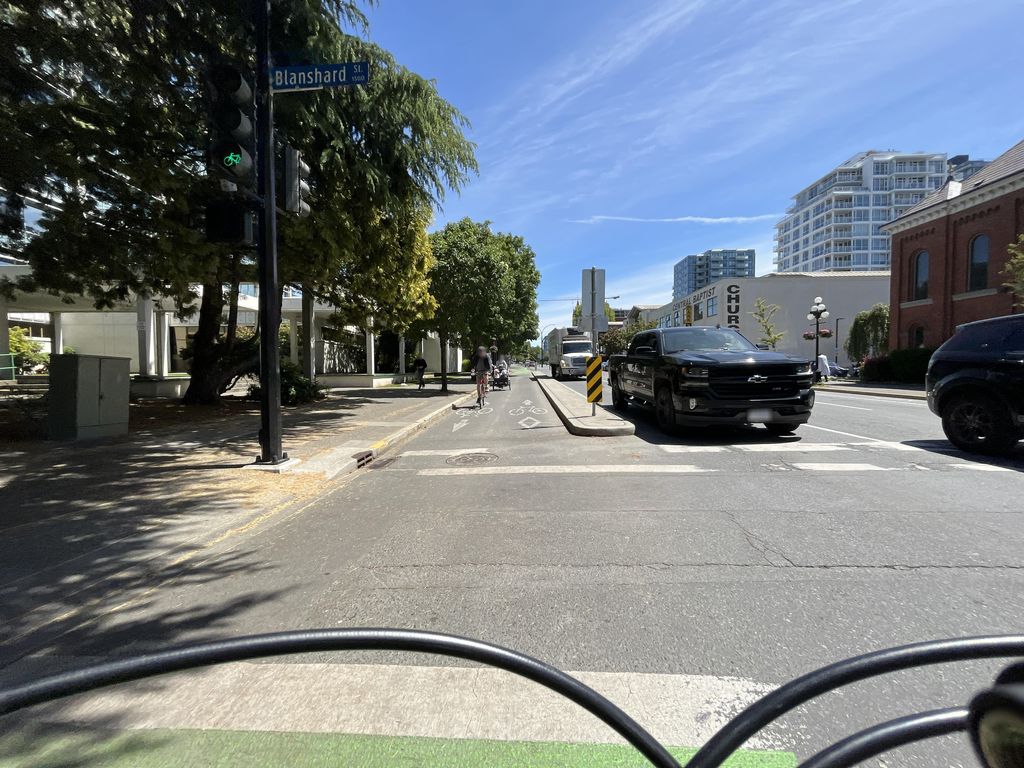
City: victoria